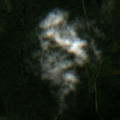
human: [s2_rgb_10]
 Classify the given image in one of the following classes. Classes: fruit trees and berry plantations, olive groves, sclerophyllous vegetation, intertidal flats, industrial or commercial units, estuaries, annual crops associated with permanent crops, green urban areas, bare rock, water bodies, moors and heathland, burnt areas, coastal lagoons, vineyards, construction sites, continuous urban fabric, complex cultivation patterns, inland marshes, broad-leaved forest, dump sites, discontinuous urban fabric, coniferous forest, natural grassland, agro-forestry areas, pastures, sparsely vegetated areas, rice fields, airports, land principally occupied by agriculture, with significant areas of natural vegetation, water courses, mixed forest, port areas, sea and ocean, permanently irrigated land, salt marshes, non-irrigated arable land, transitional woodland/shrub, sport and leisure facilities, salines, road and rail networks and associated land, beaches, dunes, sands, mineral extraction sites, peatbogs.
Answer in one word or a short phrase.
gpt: coniferous forest, mixed forest, transitional woodland/shrub